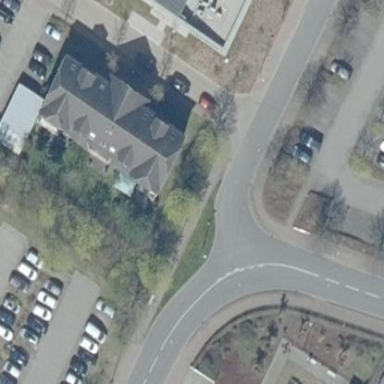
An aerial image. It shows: Building featuring apartments with half-hipped roof.